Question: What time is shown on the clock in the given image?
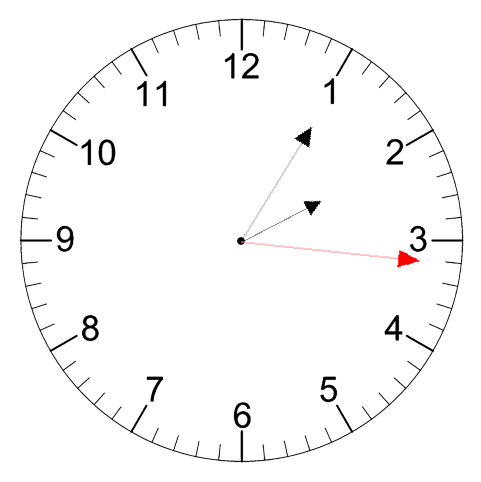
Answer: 02:05:16